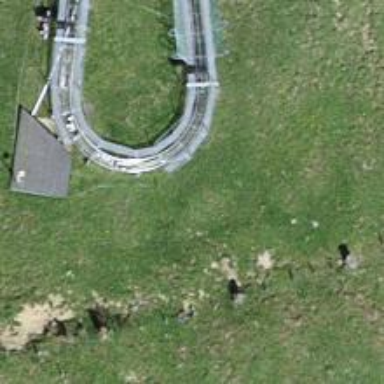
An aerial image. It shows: Miniature railway attraction featuring summer toboggan.